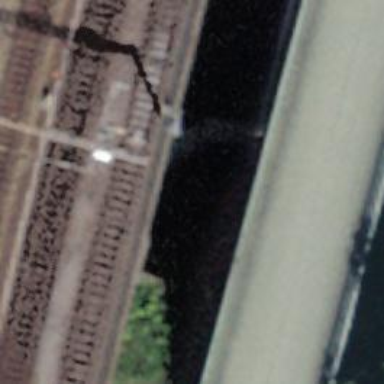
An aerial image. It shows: Railway switch.